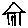
Label: house